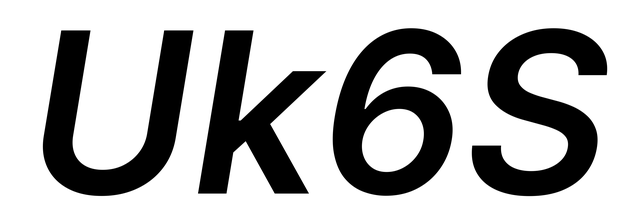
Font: Inter-Italic_SemiBold_Italic